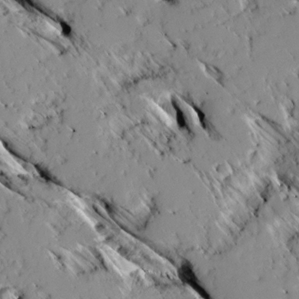
Label: non_frost